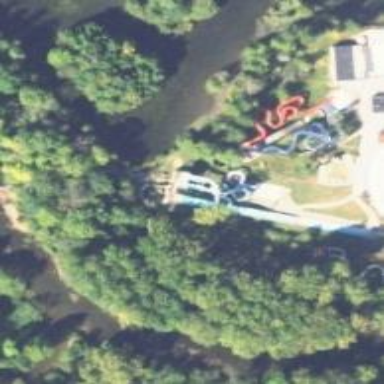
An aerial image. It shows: Canal featuring water slide attraction.